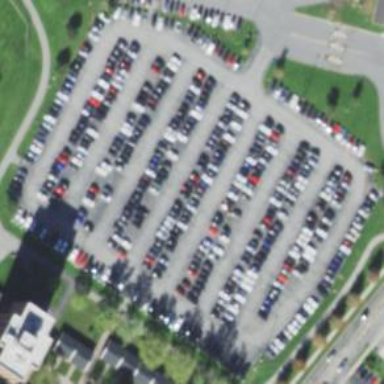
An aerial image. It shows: Parking area with surface.